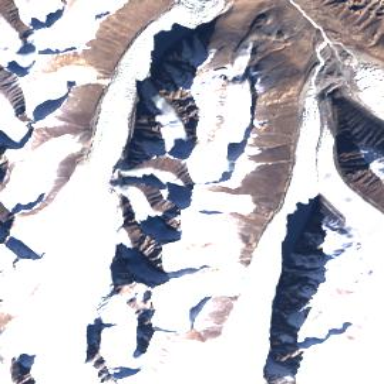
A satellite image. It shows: Stunning view of glacier.